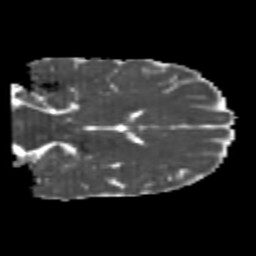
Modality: MD
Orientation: coronal
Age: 24
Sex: male
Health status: healthy
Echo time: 0.074 s